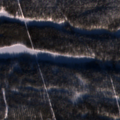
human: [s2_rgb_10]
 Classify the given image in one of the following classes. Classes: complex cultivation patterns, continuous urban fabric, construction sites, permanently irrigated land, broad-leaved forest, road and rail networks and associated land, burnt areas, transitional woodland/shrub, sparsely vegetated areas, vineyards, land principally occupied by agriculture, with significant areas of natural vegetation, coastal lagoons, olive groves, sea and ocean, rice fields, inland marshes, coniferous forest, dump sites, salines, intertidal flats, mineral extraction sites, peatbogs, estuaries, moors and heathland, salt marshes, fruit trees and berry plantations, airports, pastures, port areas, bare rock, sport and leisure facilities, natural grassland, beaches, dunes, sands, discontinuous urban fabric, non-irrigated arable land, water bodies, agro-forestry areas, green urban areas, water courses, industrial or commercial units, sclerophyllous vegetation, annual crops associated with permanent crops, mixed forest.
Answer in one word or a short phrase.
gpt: coniferous forest, mixed forest